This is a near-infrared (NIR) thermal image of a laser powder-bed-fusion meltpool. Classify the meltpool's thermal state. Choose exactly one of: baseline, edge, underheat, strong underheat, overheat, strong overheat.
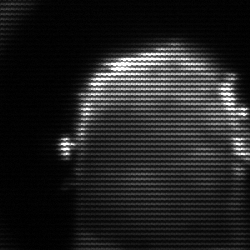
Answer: baseline